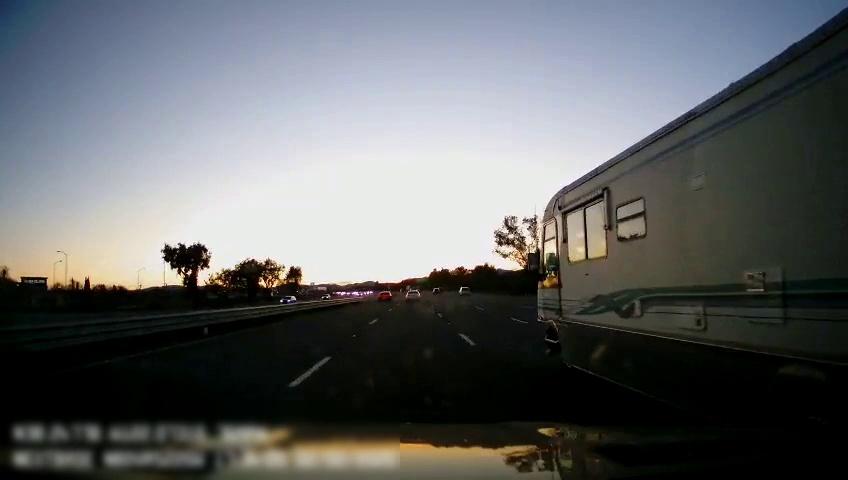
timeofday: Day
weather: Sunny
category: Drivable Space
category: Vehicles | Van
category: Vehicles | Car
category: Vehicles | Car
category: Vehicles | SUV
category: Vehicles | SUV
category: Vehicles | SUV
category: Lanes | Current Lane
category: Lanes | Alternate Lane
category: Lanes | Current Lane
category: Lanes | Alternate Lane